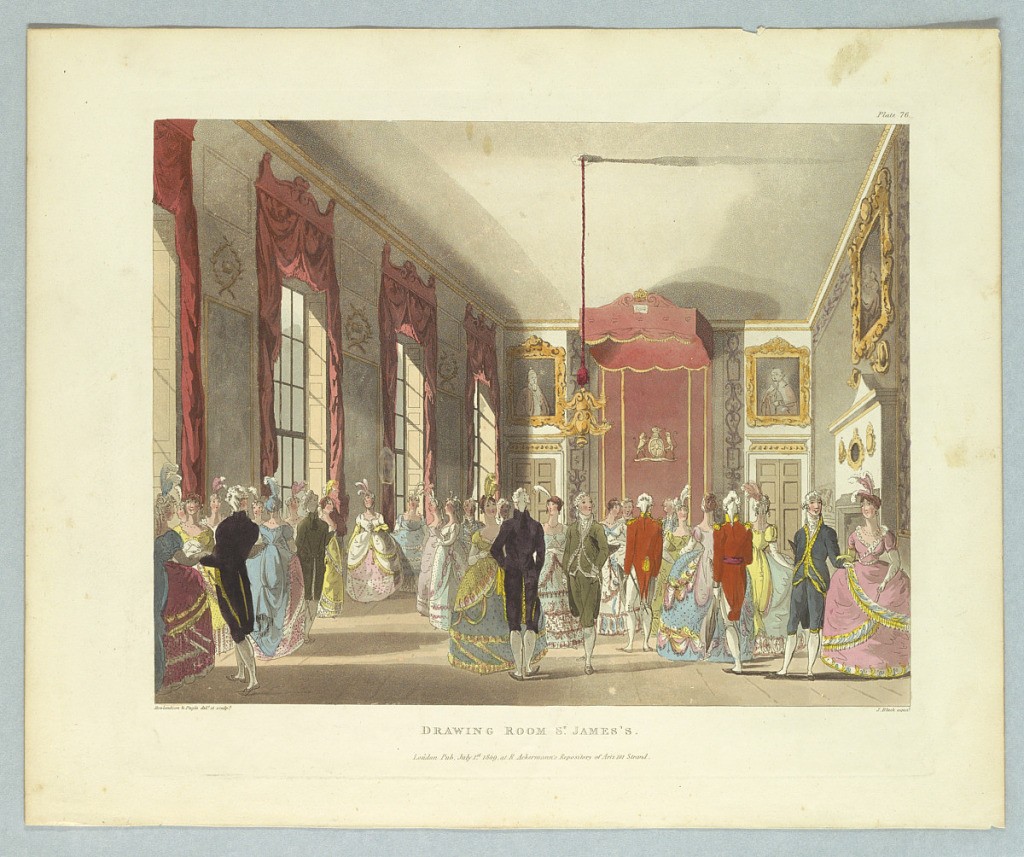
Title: Drawing Room St. James's, from "Ackermann's Repository"
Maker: Thomas Rowlandson, British, 1756–1827
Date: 1809
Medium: Aquatint, brush and watercolor on paper
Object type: Print
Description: Men in coattails and women in ball gowns, standing and conversing in a large room with red draperies and gilt framed paintings. Title, artists' and publishers' names below. Title, artists', and publisher's names below.